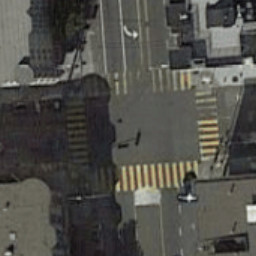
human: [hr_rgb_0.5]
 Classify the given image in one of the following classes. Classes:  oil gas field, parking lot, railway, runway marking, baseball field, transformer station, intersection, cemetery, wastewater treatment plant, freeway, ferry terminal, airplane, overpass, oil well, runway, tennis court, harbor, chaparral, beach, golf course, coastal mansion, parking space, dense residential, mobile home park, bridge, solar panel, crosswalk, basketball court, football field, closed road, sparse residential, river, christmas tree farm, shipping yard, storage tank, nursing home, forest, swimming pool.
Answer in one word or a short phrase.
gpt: crosswalk